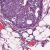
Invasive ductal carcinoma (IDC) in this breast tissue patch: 0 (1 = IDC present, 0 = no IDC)